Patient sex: F
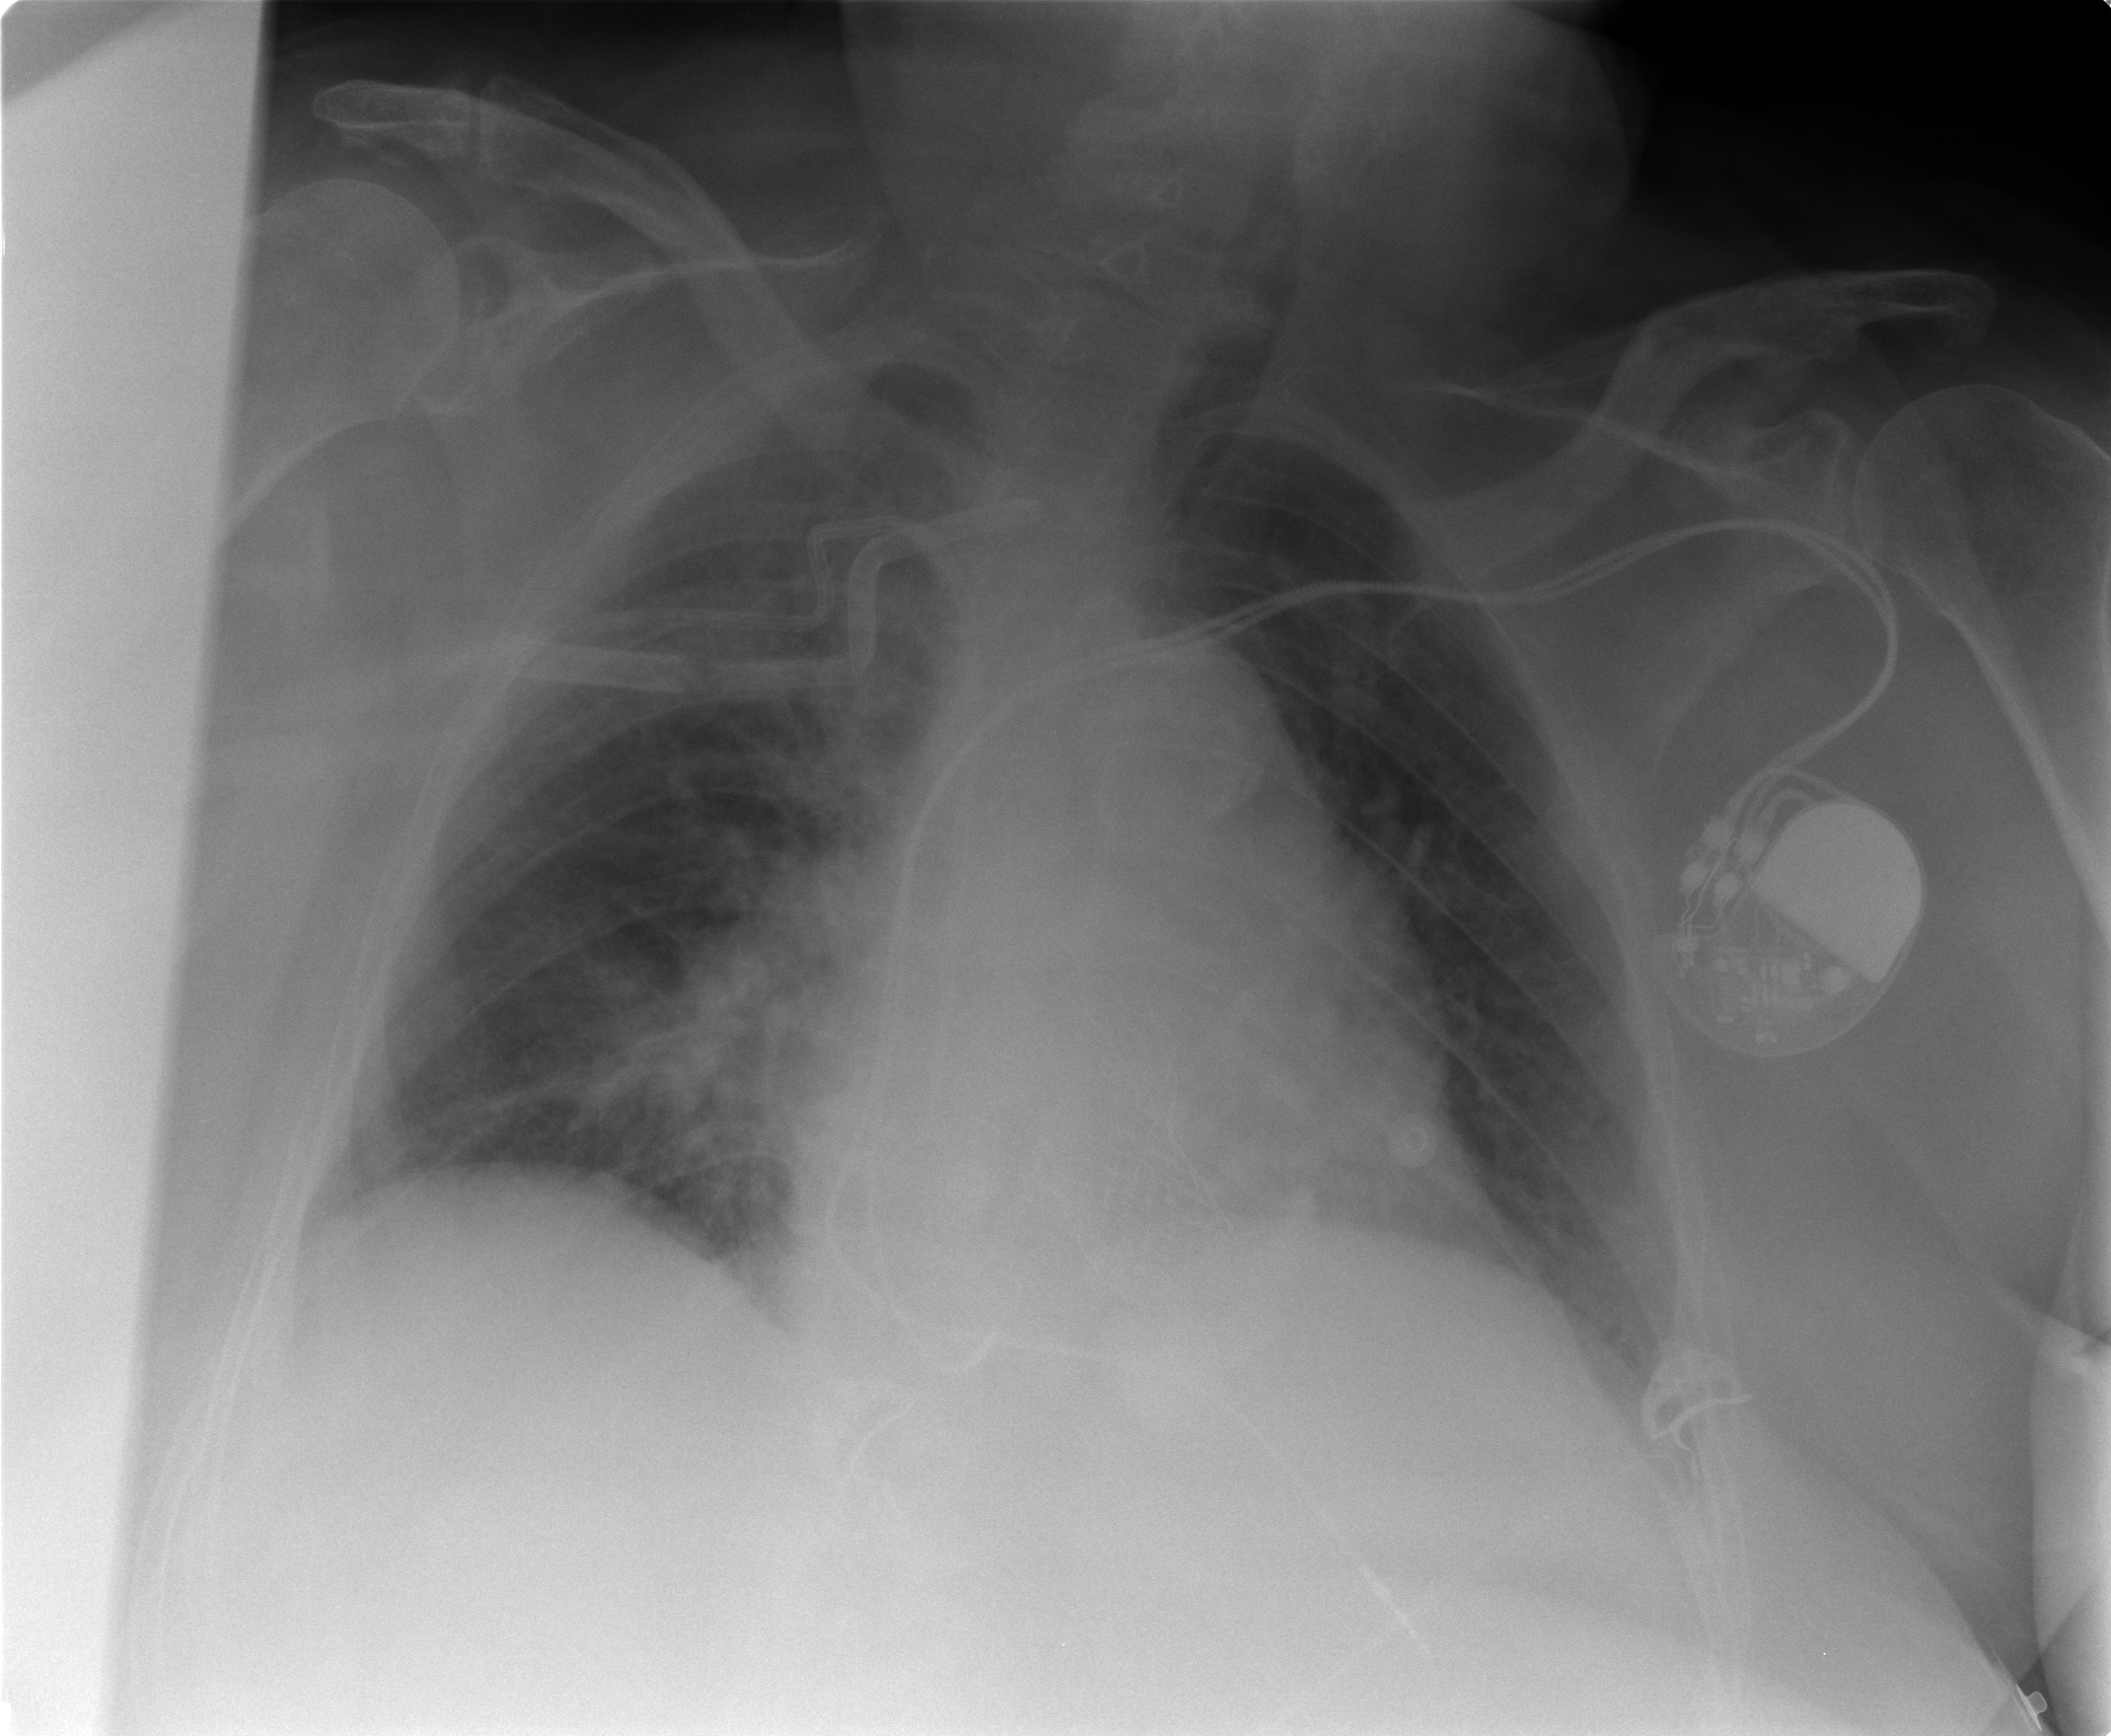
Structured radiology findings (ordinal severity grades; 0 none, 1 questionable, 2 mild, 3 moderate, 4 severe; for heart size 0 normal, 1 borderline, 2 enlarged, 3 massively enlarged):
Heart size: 0
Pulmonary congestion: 2
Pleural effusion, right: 0
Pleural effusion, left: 0
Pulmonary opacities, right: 0
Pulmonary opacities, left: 0
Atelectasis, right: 2
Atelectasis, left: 0